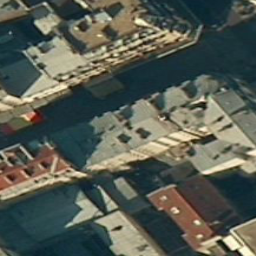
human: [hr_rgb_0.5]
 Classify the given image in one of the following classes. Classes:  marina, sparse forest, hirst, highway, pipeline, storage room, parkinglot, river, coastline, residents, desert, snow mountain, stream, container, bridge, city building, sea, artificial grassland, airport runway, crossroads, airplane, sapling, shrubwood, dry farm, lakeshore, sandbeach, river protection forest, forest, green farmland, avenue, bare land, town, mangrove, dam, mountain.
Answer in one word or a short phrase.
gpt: city building